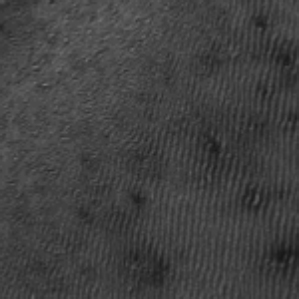
Label: frost